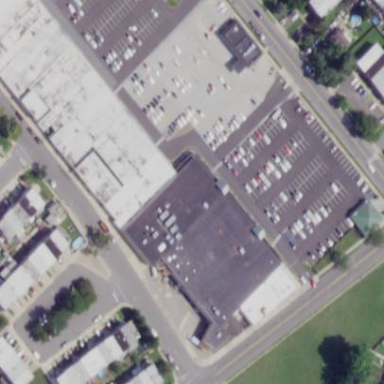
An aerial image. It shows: Retail building.